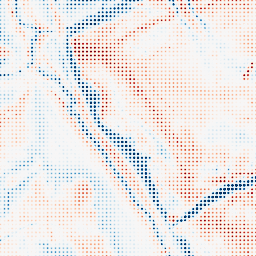
Category: trend_removal
Decomposition family: local_polynomial
Decomposition parameters: window_size: 31
degree: 3
Upsampling method: sinc_blackman
Upsampling parameters: scale: 8
kernel_size: 4
Upsampling scale: 8